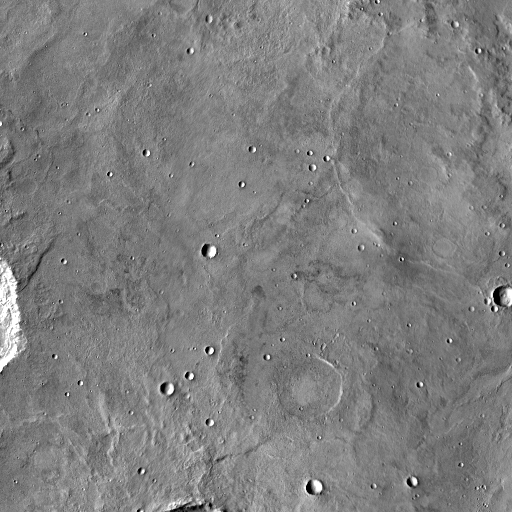
Crater classes present: Background, Other, Buried, Secondary